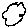
Label: cloud